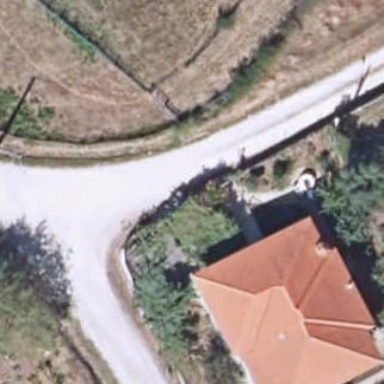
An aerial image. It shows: Simple and straightforward house.